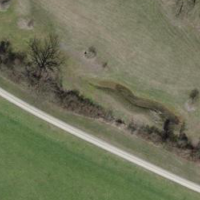
EUNIS habitat code: 23
Species observed at this site:
Pseudochorthippus parallelus
Prunus spinosa
Iris sibirica